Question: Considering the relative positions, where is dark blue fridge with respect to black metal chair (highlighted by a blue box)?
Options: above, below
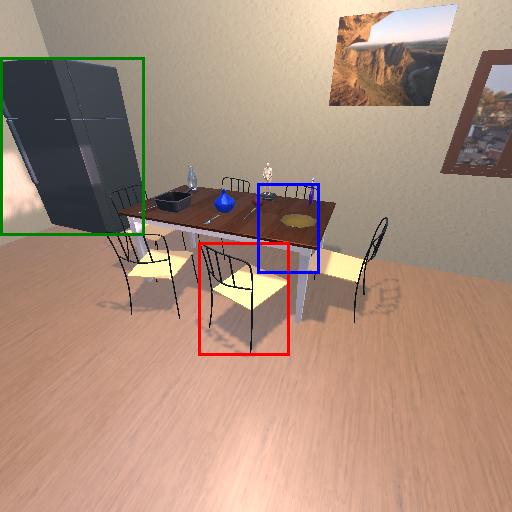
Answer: above